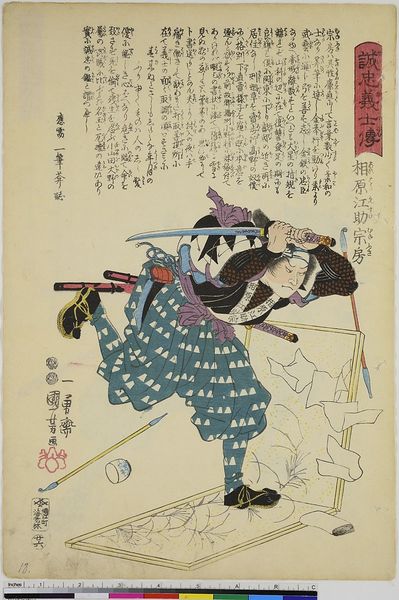
Titel: Aihara Esuke Munefusa, Blatt 26 aus der Serie: Geschichte der loyalen Gefolgsmänner
Künstler: Utagawa Kuniyoshi
Standort: Hamburg
Institution: Museum für Kunst und Gewerbe Hamburg
Schlagwörter: blau, blätter, mann, zeichnung, rot, malerei, hose, geschichte, portrait, blatt, person, holzschnitt, schrift, wütend, ornamente, japanisch, porzellan, asien, druckgraphik, druckgrafik, schwert, text, soldat, rennen, asiatisch, pinsel, chinesisch, china, kaputt, krieger, bambus, wut, ereignis, zeit, schauspieler, drama, farbholzschnitt, maß, situation, ereignisbild, samurai, hieroglyphen, asiat, edo, ninja, historische, reproduktionen, druckerzeugnisse, erzählng, porträt, persönlichkeit, soldatenleben, ukiyo, ninjy